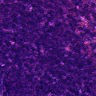
Metastatic tissue present: no